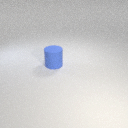
large blue rubber cylinder